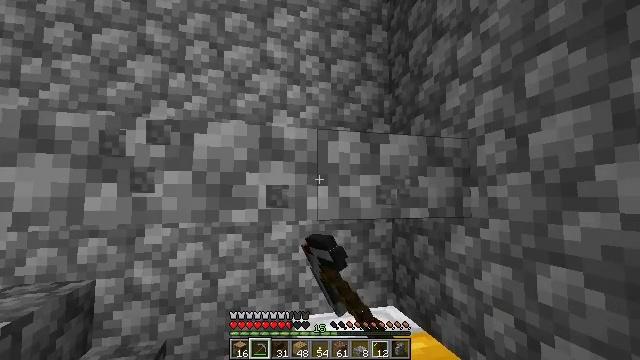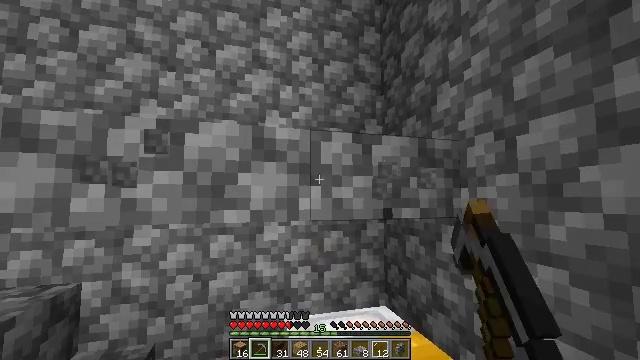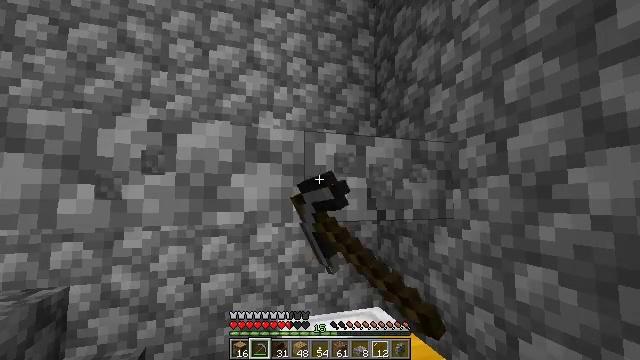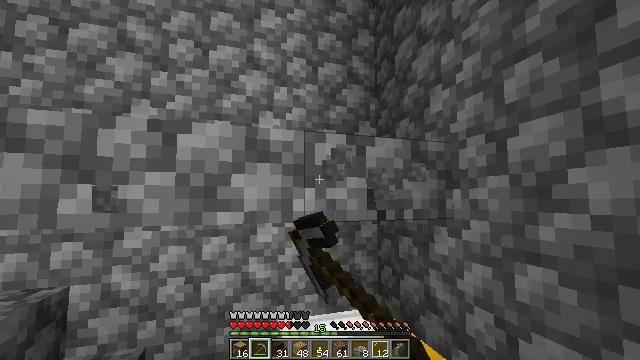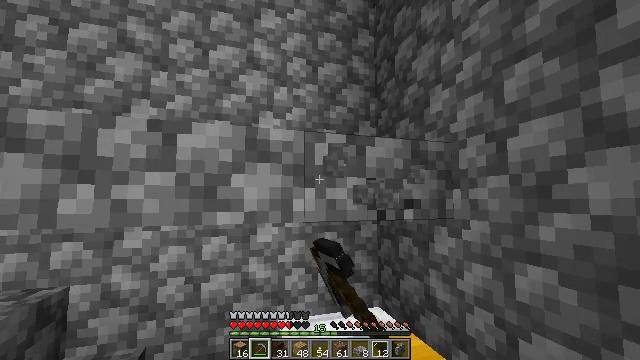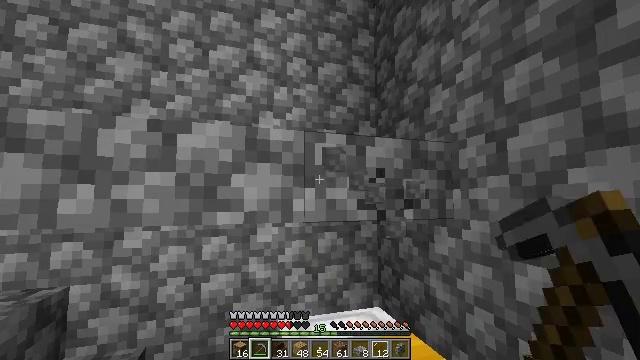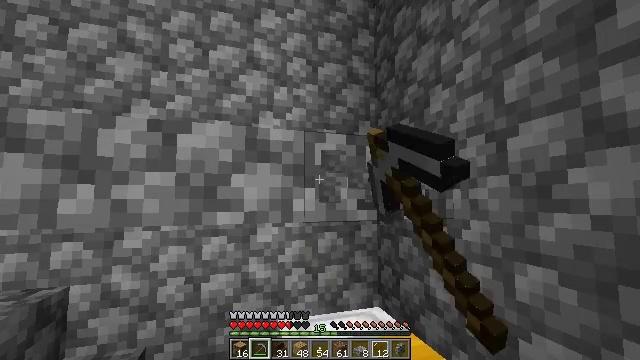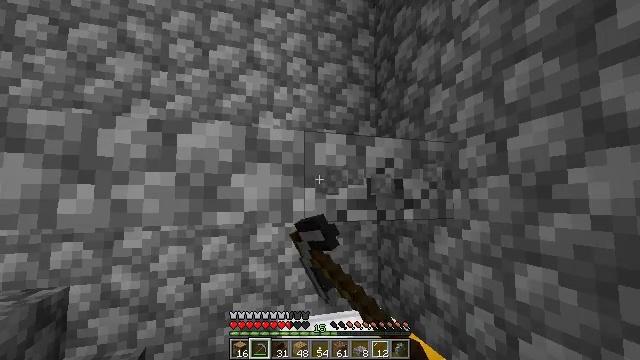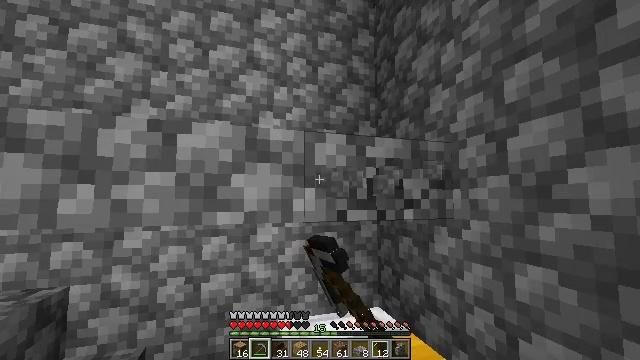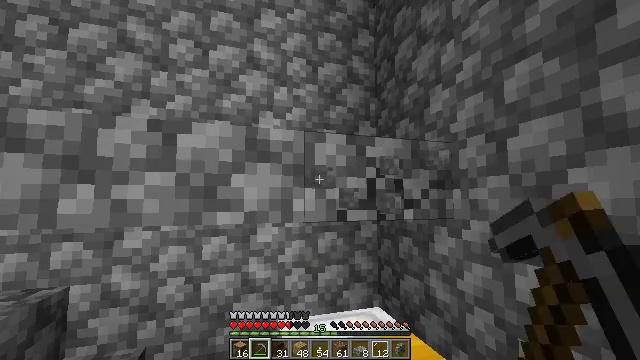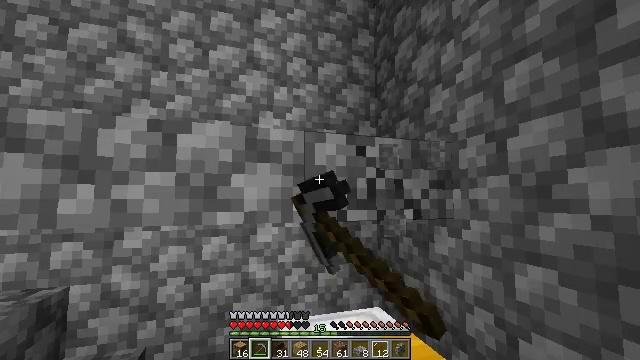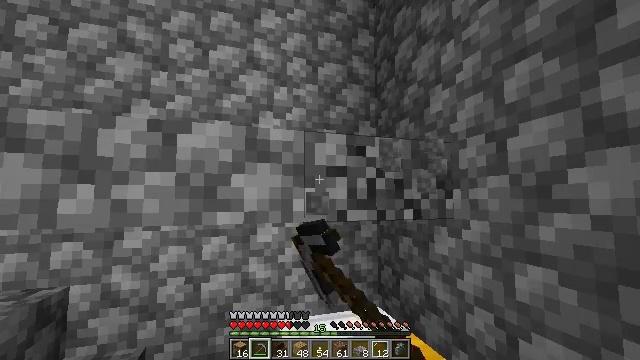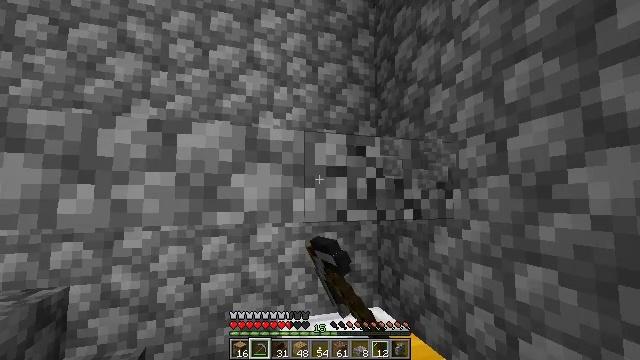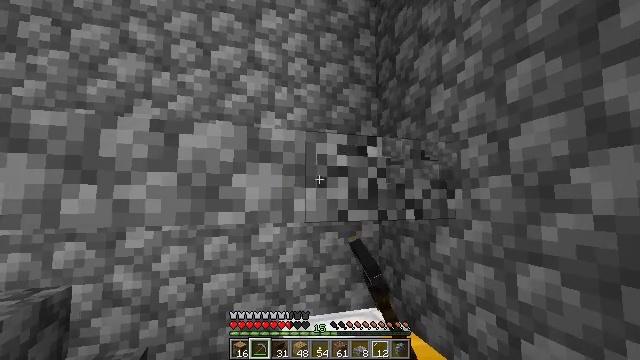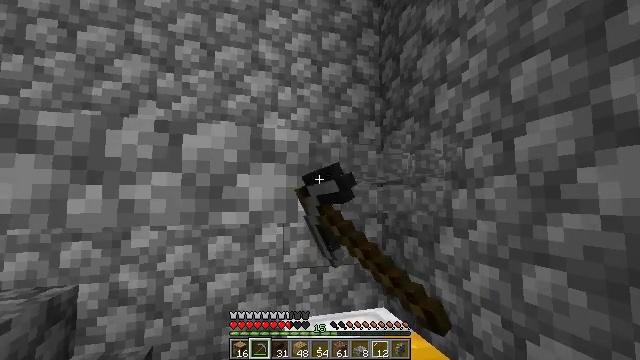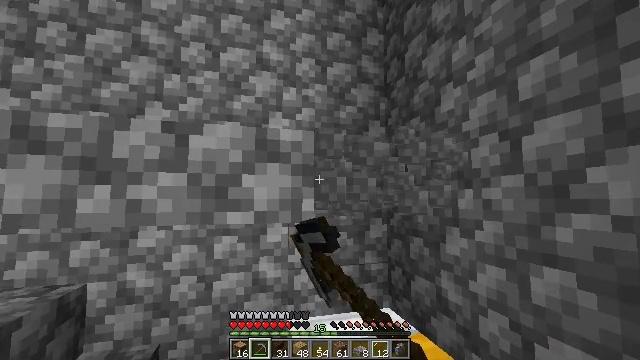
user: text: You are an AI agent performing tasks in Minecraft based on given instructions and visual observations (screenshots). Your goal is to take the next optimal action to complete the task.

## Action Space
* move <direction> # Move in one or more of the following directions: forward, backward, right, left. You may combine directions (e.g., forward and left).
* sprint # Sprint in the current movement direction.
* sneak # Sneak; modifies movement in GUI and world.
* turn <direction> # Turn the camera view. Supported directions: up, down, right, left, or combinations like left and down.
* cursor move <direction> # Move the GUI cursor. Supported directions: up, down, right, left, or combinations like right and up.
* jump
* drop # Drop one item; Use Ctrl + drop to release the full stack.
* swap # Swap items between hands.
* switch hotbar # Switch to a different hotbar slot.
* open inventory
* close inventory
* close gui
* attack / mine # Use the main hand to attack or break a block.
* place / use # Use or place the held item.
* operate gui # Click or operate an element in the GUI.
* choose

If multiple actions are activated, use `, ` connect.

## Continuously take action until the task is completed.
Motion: motion action
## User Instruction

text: Collect cobblestone slabs from your build.
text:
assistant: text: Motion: turn right, attack / mine
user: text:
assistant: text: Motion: turn right, attack / mine
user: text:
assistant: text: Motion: attack / mine
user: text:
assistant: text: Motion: attack / mine
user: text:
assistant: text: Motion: attack / mine
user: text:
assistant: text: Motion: attack / mine
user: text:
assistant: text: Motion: attack / mine
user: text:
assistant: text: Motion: attack / mine
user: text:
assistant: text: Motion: attack / mine
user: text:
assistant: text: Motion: attack / mine
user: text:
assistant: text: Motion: attack / mine
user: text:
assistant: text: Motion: attack / mine
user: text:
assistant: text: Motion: attack / mine
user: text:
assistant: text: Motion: attack / mine
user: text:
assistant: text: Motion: turn left, attack / mine
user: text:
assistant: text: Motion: turn left, attack / mine
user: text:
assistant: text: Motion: turn left, attack / mine
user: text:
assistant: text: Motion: turn left, attack / mine
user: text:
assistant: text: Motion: attack / mine
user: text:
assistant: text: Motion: attack / mine
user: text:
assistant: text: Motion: turn left, attack / mine
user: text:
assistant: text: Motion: turn left, attack / mine
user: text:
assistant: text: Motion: turn left, attack / mine
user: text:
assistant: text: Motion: attack / mine
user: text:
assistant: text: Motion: attack / mine
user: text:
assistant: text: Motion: attack / mine
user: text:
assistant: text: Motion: attack / mine
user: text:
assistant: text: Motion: attack / mine
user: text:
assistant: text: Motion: attack / mine
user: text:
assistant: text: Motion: attack / mine